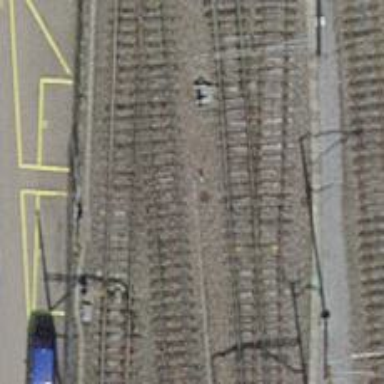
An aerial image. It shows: Single-track electrified railway with contact line. The railway block is labeled as W6.